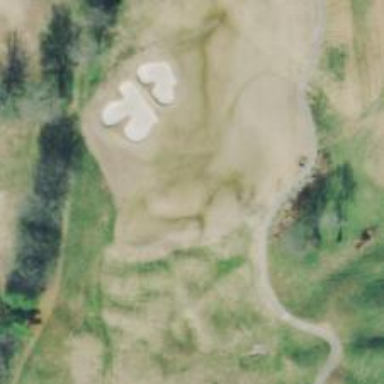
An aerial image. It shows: Golf hole.